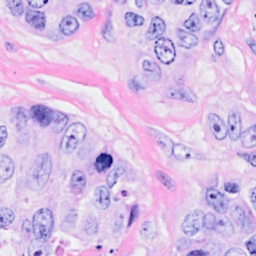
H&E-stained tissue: Breast